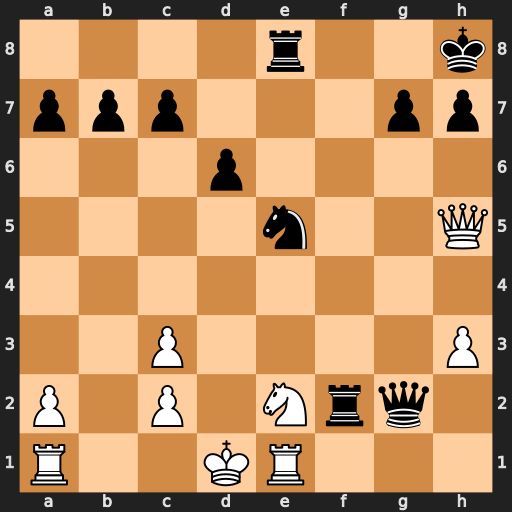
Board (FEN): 4r2k/ppp3pp/3p4/4n2Q/8/2P4P/P1P1Nrq1/R2KR3
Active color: w
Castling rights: -
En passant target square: -
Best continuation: Qxe8+ Rf8 Qxf8#